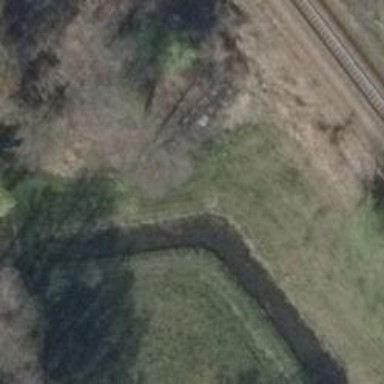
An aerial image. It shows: Grass track with grade5 tracktype.